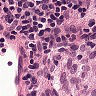
Metastatic tissue present: no